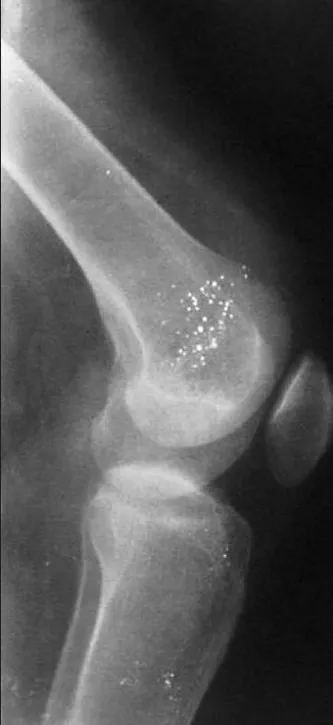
X-ray of lateral view of left knee shows inferior displacement of patella with loss of suprapatellar quadriceps bulk.
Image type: radiology (x_ray)